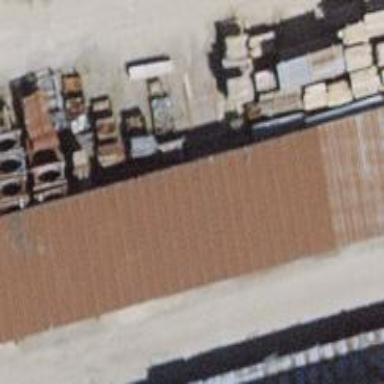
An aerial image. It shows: Industrial building.